Aerial crown-view tile of a tropical tree (Barro Colorado Island, Panama), acquired 20240813:
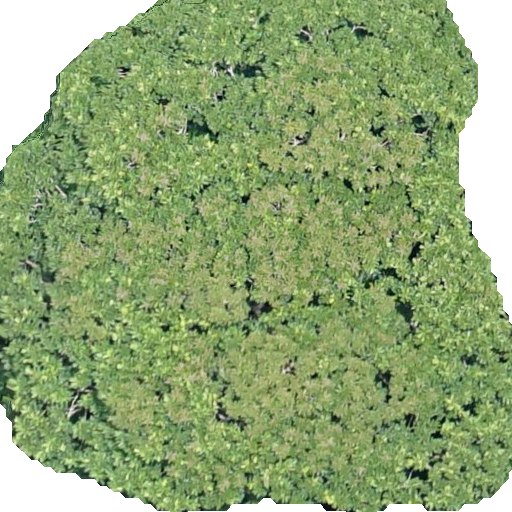
Species: Dipteryx oleifera
GBIF accepted scientific name: Dipteryx oleifera
Crown area: 364.711 m²